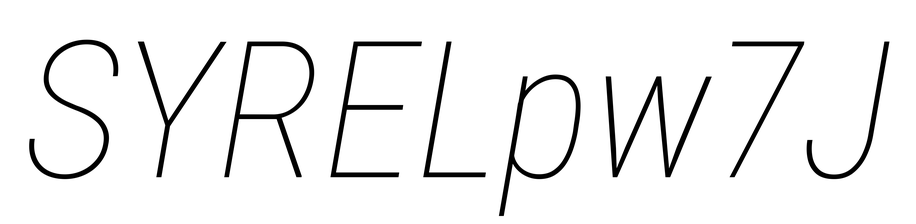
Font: Roboto-Italic_Condensed_Thin_Italic